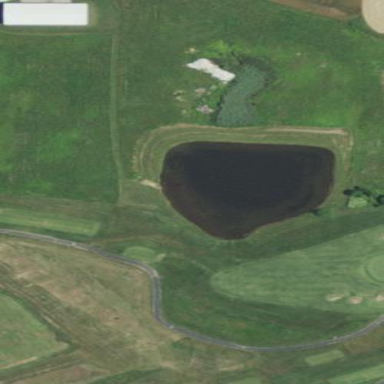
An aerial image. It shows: Scenic view of water hazard on golf course. The natural water feature adds beauty to the landscape.